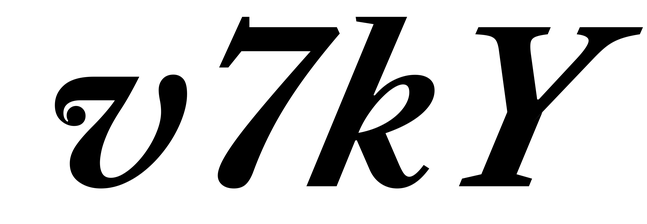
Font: LibreCaslonText-Italic_Bold_Italic